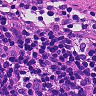
Metastatic tissue present: no